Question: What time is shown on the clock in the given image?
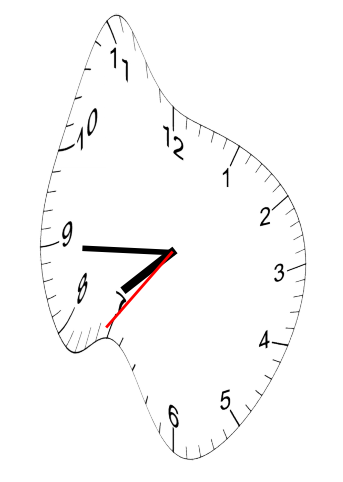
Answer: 07:44:36